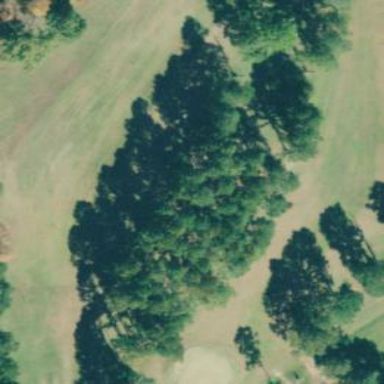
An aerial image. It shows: Grassy area designated as golf fairway.